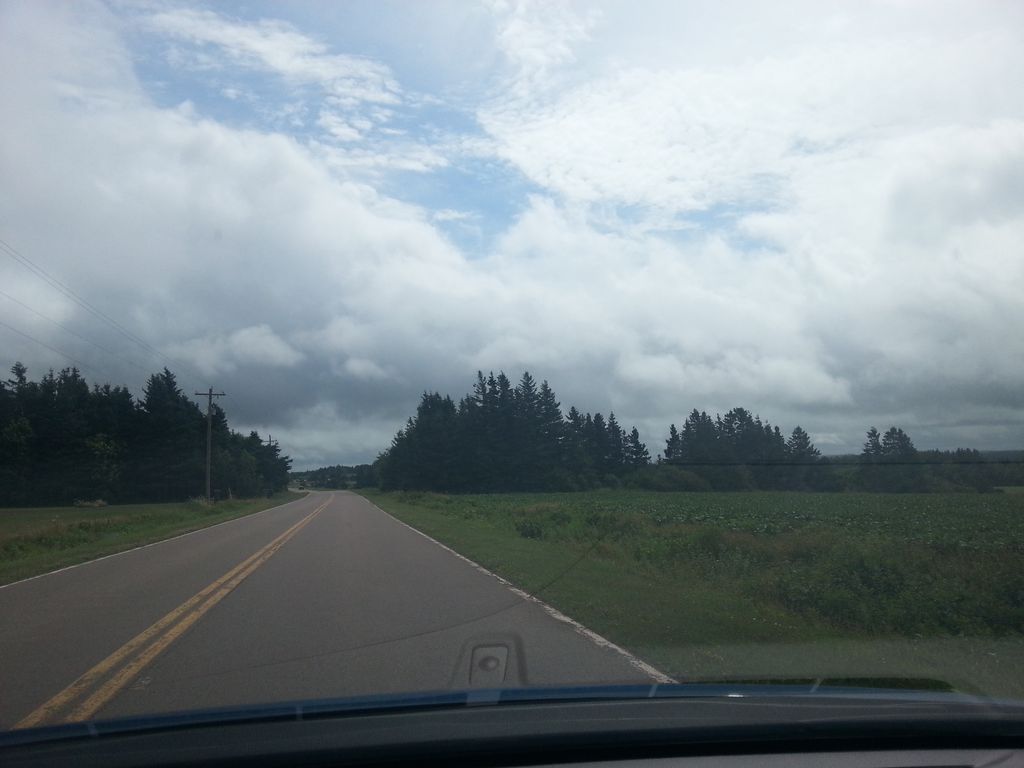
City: charlottetown